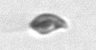
Label: Cryptophyta